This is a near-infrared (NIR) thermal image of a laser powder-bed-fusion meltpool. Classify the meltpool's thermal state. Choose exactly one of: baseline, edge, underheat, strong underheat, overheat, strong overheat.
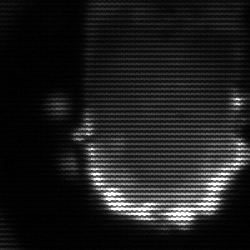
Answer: baseline